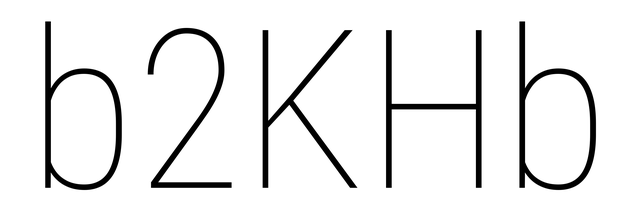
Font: Roboto_Condensed_Thin